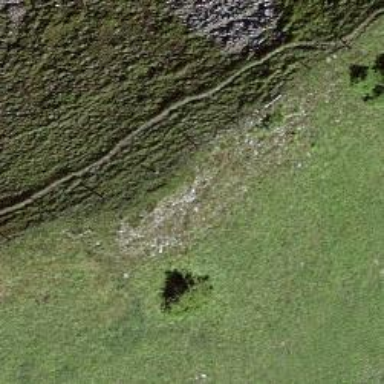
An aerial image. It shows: Natural ridge in the landscape.